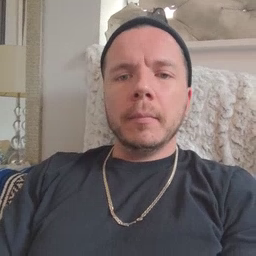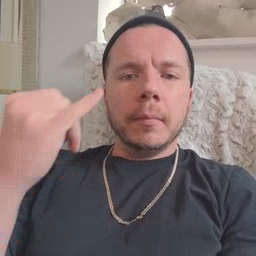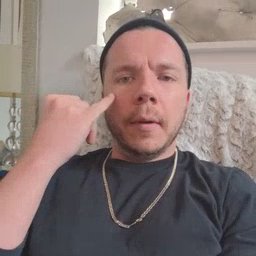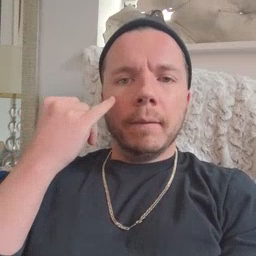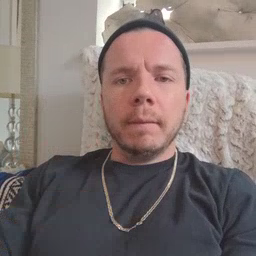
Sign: if